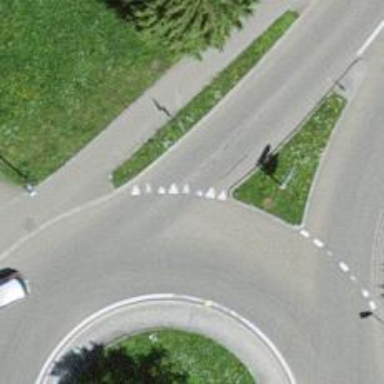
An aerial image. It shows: Road with "give way" sign.